Question: When I execute a shell script---any shell script in any directory---I get a "Welcome to git" greeting. It doesn't seem to do anything (the script runs as expected), but it is weird, and I want to understand where it is coming from.
For example, here I have a shell script that echos a short string, and this is what I see:

This is vanilla cmd.exe (on a system with UnixUtils installed). I do use git in other directories, but not here. What could be happening?
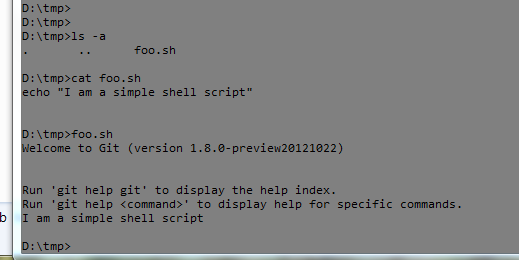
Answer: Well, just with any other file on Windows, when you try to execute it, Windows will try to invoke its standard file handler. If the bash shipped with msysgit was set up for '.sh' files (which it isn't by default), then the output would be exactly as you showed.
The output being displayed is stored in '<msysgit-folder>\etc\motd' which is loaded by the shell profile located at '<msysgit-folder>\etc\profile'.
You can also get rid of all the Git specific stuff by changing the Bash to startup without the '--login' parameter (which is supplied by default in the Git Bash shortcut). You might need to adjust your registry to change that in the '.sh' file handler though.